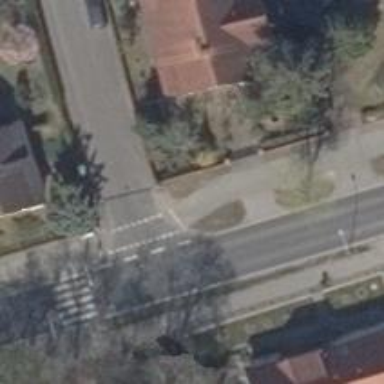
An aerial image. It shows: Road with "give way" sign.